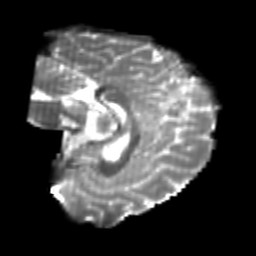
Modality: T2w
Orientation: sagittal
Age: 22
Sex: male
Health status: healthy
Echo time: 0.074 s